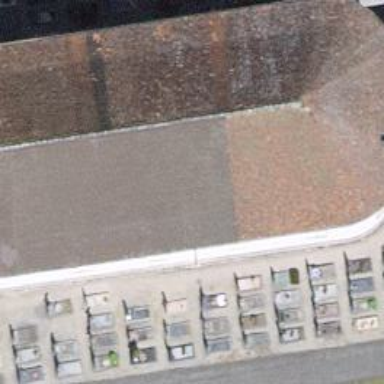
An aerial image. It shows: Cemetery.